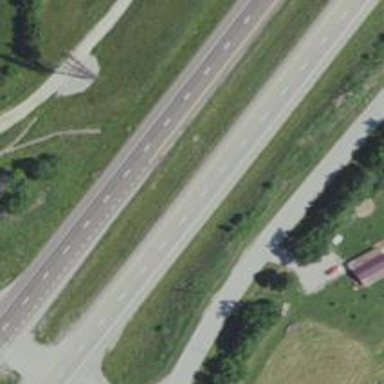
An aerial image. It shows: This image shows trunk highway that functions as expressway.